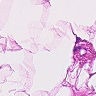
Metastatic tissue present: no